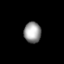
Tissue: lung
Cell type: Others
Senescence score: 0.2255
Nuclear area (px): 346
Mean DAPI intensity: 156.026